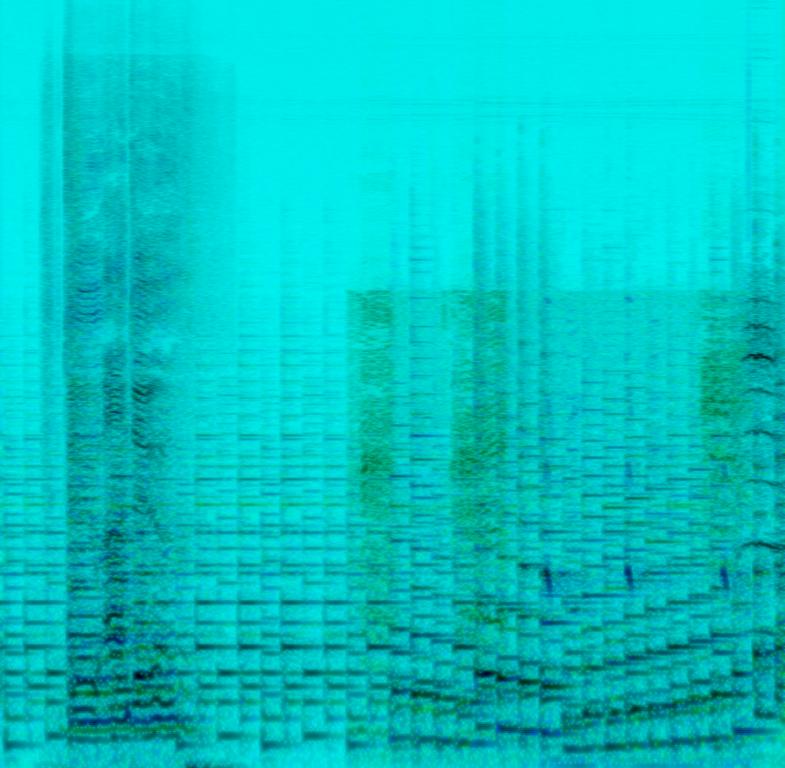
The low quality recording features a groovy piano and plucked strings melody playing over some animal sound effects. Some of the sounds that can be heard are chickens, cats and sheep sound effects. It sounds happy and fun, like something a kid would listen to.